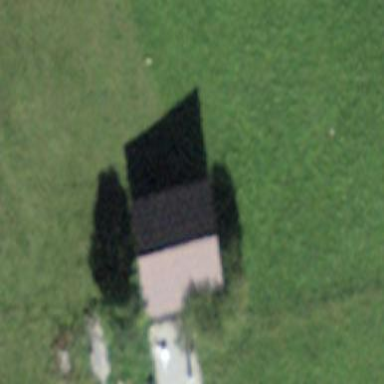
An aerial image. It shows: Barn.